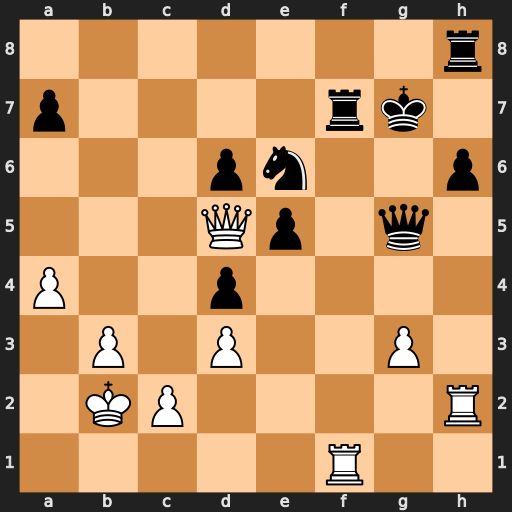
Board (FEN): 7r/p4rk1/3pn2p/3Qp1q1/P2p4/1P1P2P1/1KP4R/5R2
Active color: w
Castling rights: -
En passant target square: -
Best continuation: Rxf7+ Kxf7 Rf2+ Ke7 Qb7+